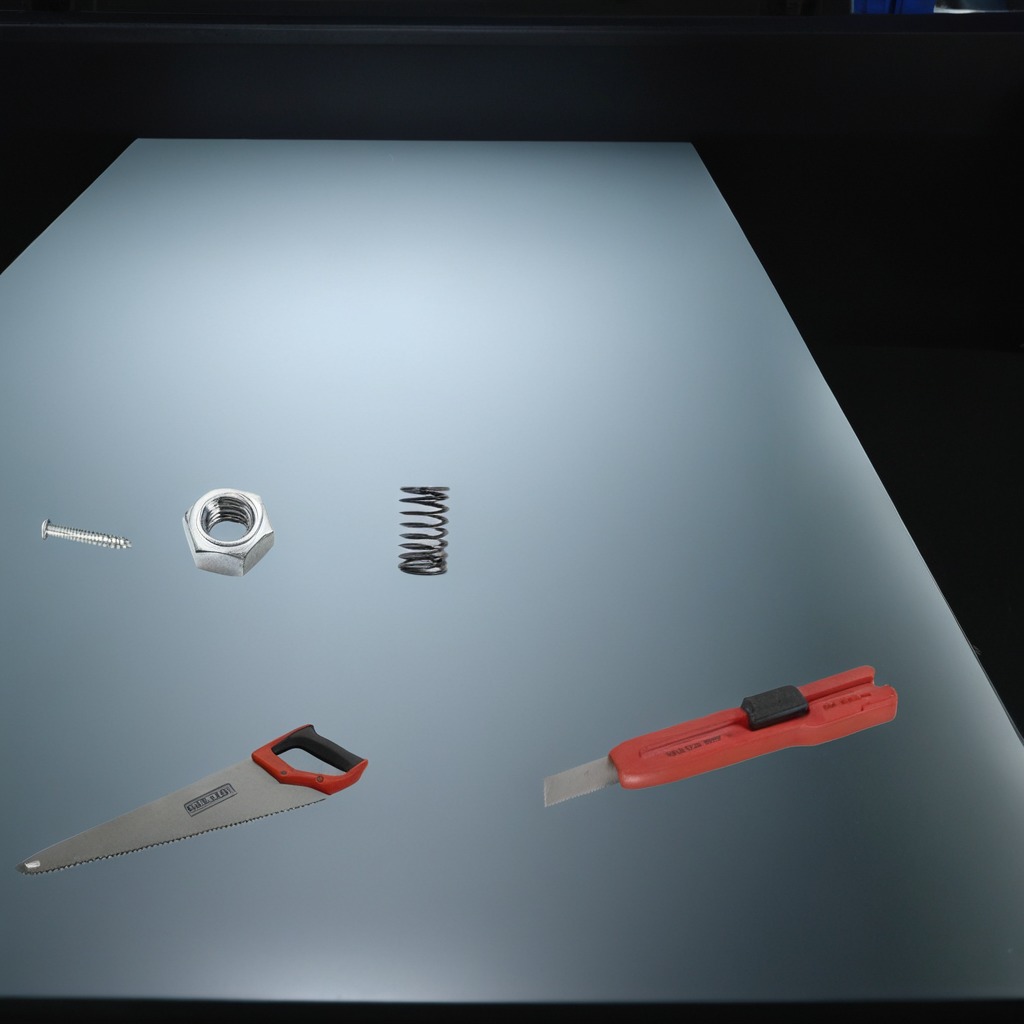
A utility knife, a metal machine screw, a coiled metal spring, a handheld metal saw, and a metal nut are lying on the clean empty table in a railway signal maintenance room lit by harsh overhead fluorescents.